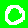
Digit: 0